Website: bh-photo
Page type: payment
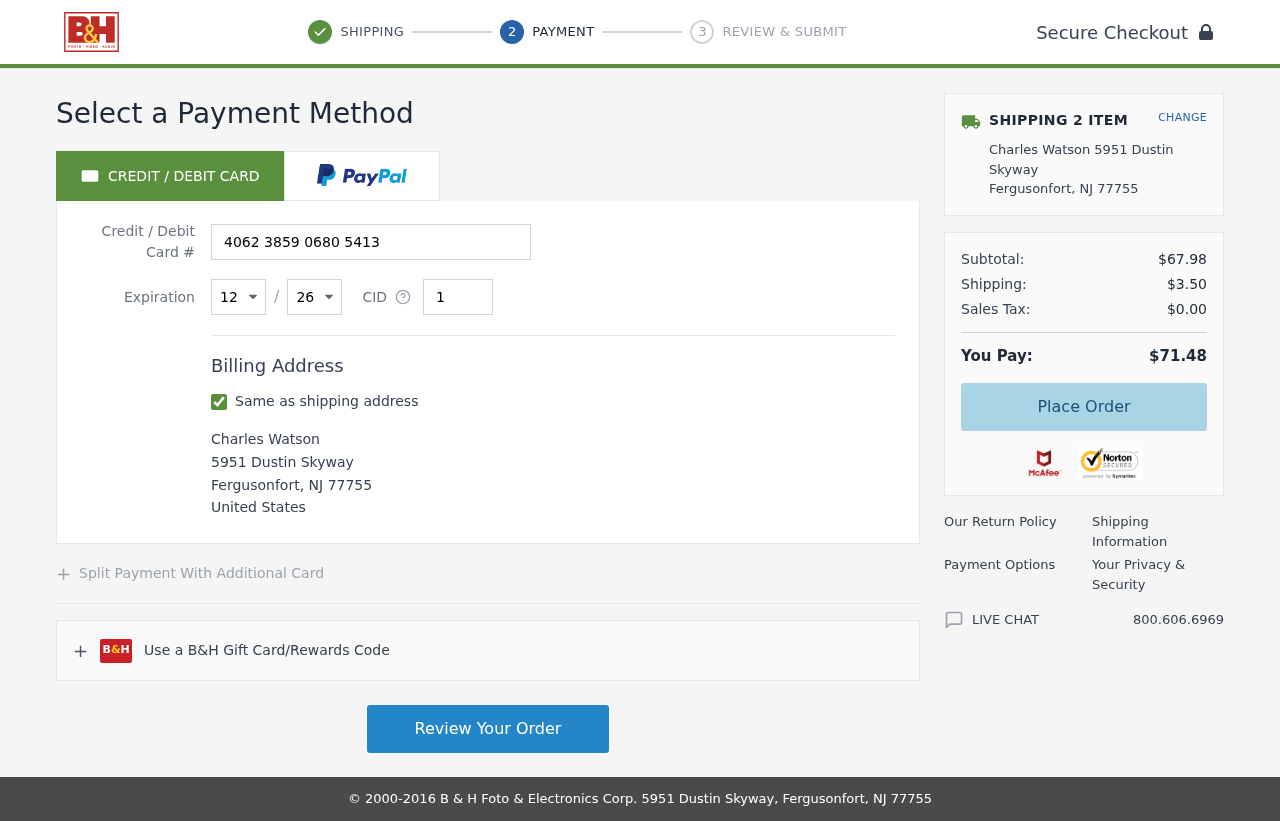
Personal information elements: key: PII_CARD_CVV
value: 111
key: PII_CARD_EXPIRY_MONTH
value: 12
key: PII_CARD_EXPIRY_YEAR
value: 26
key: PII_CARD_NUMBER
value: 4062 3859 0680 5413
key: PII_CITY
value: Fergusonfort
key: PII_COUNTRY
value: United States
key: PII_FULLNAME
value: Charles Watson
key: PII_POSTCODE
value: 77755
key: PII_STATE_ABBR
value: NJ
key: PII_STREET
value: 5951 Dustin Skyway
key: PII_FULLNAME2
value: Charles Watson
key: PII_CITY2
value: Fergusonfort
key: PII_STATE_ABBR2
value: NJ
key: PII_POSTCODE_FULL
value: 77755
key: PII_POSTCODE_NUMERIC
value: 77755
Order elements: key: ORDER_NUM_ITEMS
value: SHIPPING 2 ITEM
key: ORDER_SUBTOTAL
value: $67.98
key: ORDER_SHIPPING_COST
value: $3.50
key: ORDER_TAX
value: $0.00
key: ORDER_TOTAL
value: $71.48